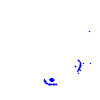
Particle: proton